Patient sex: M
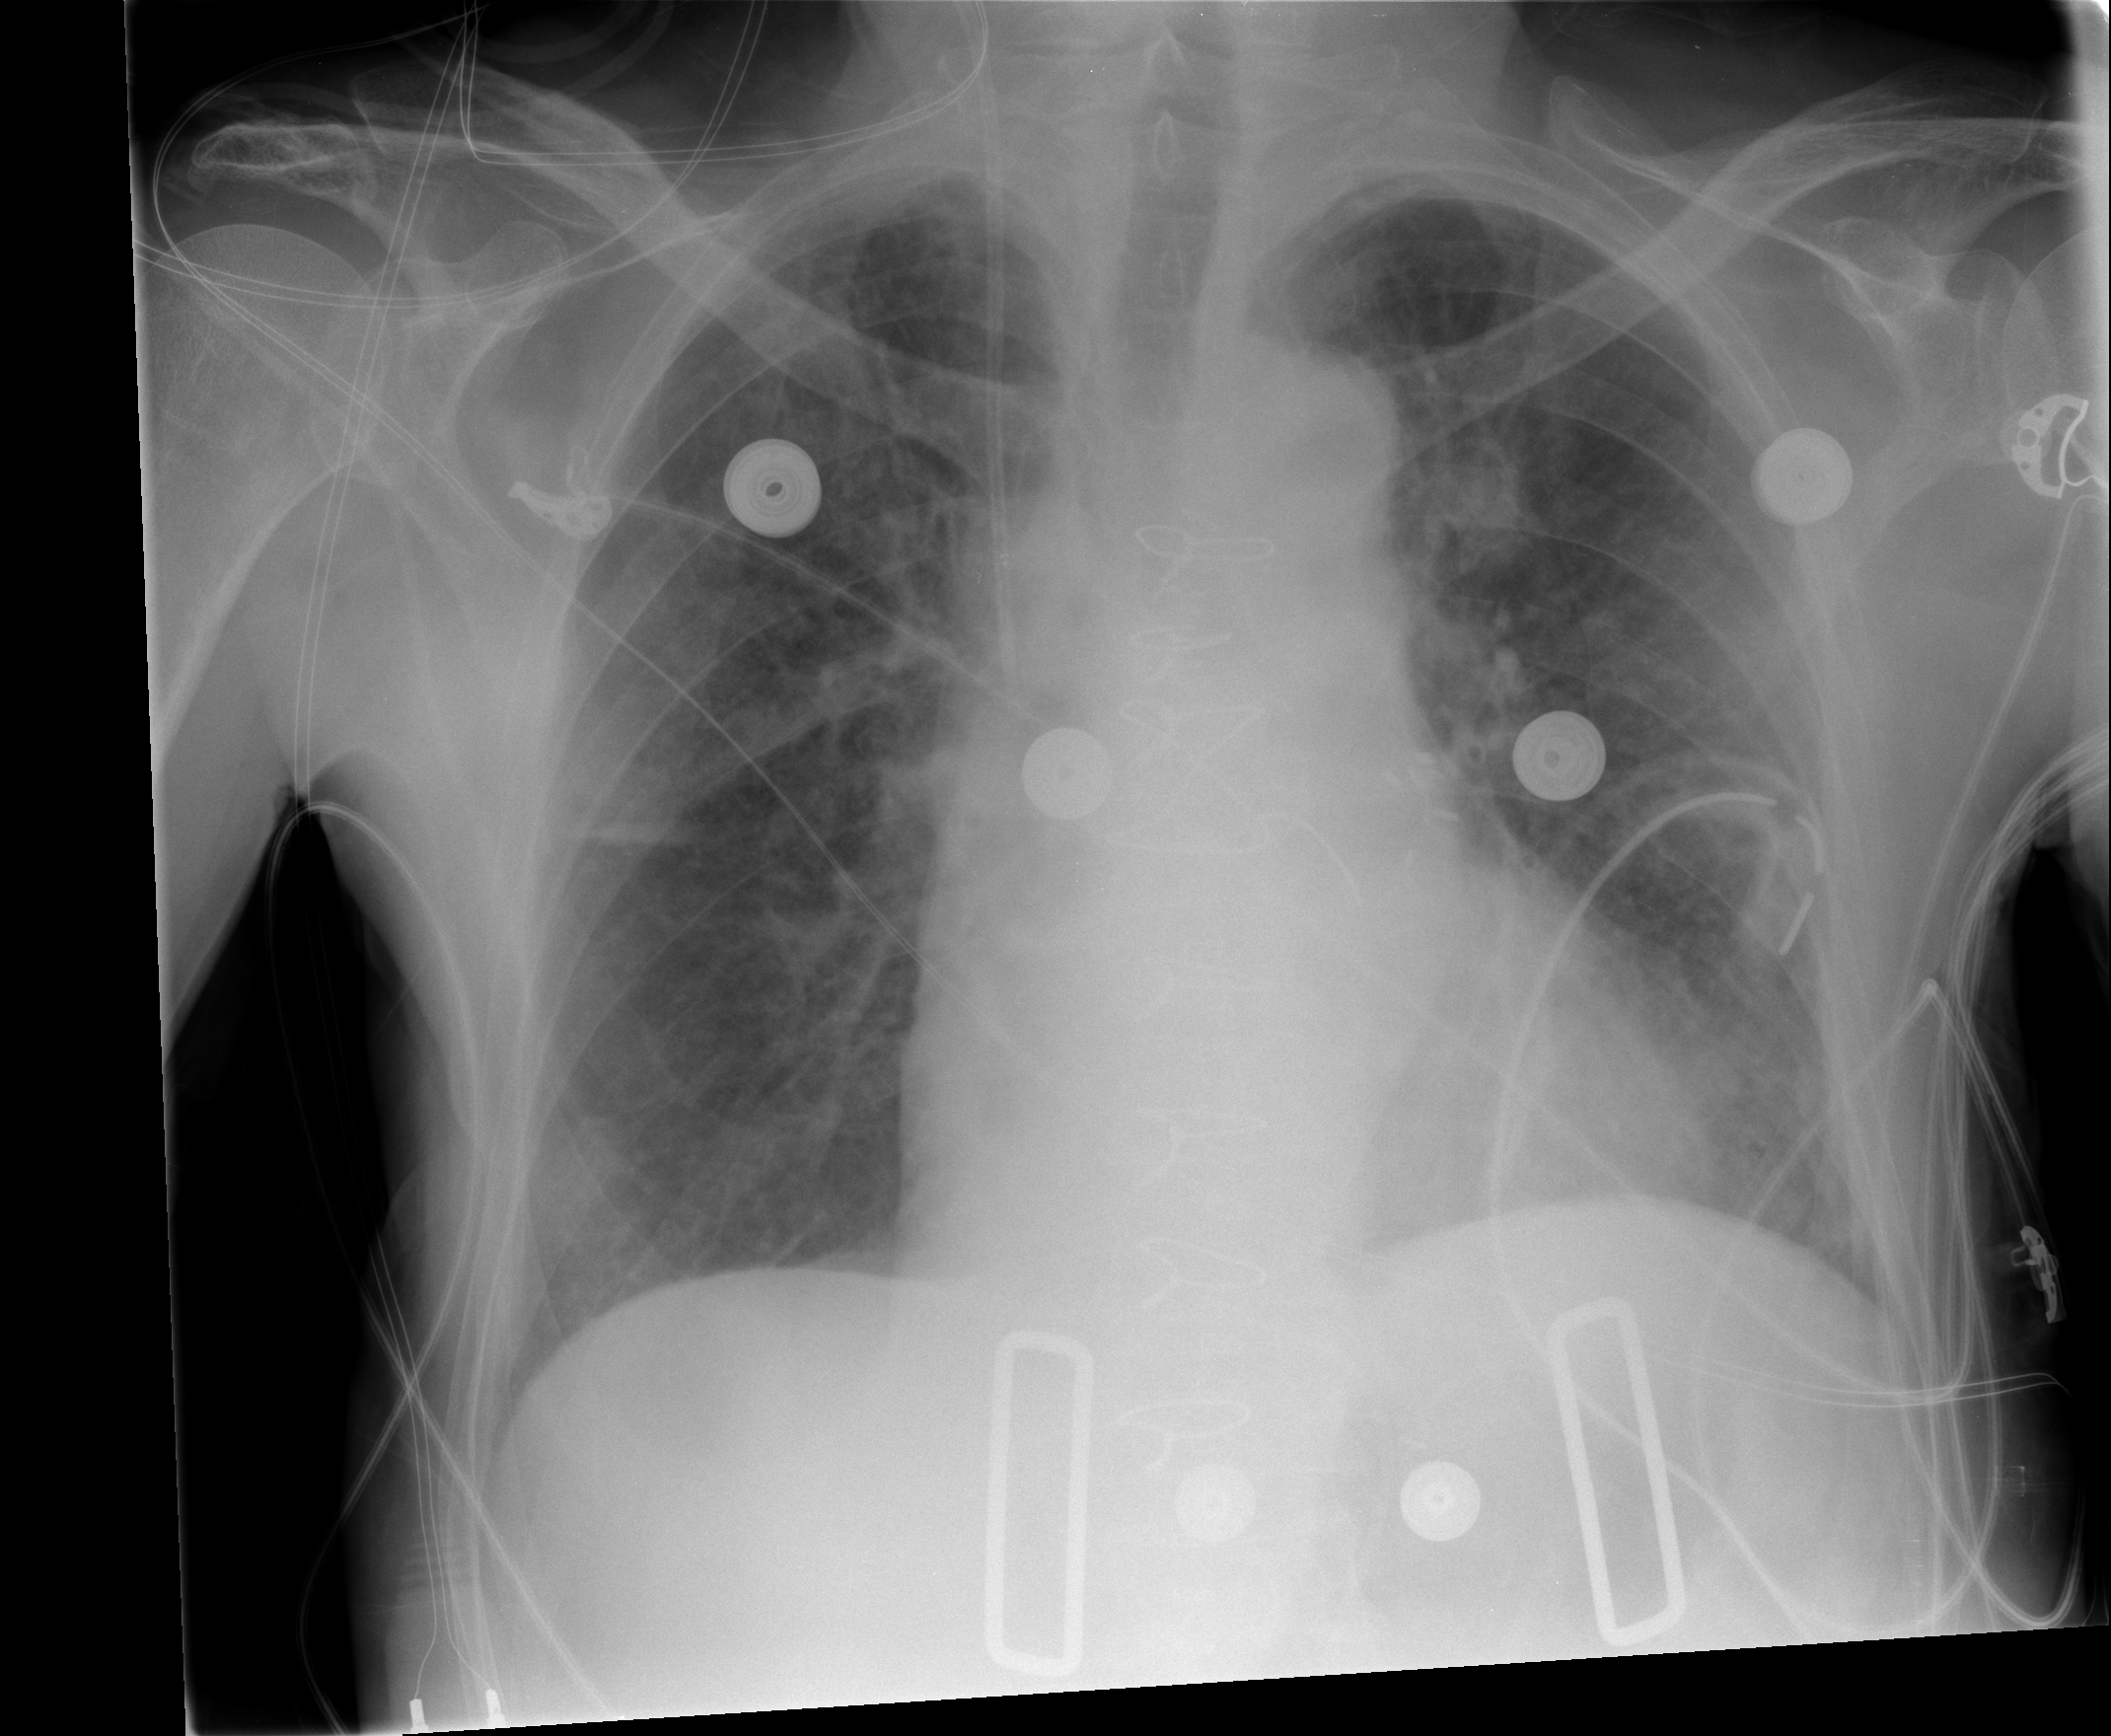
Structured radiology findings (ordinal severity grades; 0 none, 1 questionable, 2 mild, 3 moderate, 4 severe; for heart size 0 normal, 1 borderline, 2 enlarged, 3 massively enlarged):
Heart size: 1
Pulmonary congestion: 2
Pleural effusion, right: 0
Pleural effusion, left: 0
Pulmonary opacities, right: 0
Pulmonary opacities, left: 1
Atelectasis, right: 2
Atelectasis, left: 2